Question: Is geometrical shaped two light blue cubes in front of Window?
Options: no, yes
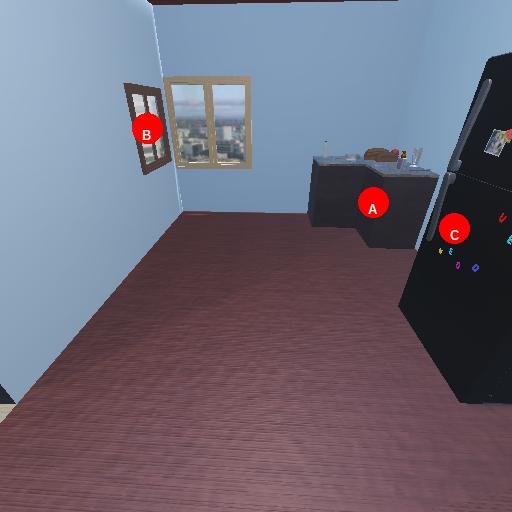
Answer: no